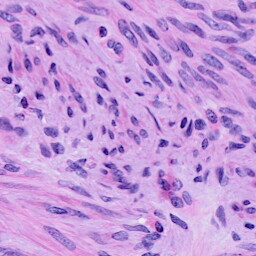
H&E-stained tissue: Cervix